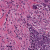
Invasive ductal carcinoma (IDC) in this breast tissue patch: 1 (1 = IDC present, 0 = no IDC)